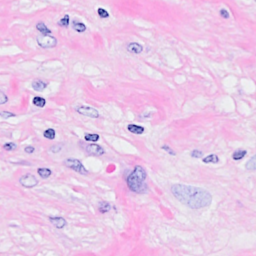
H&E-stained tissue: Breast